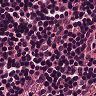
Metastatic tissue present: no